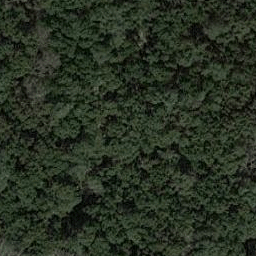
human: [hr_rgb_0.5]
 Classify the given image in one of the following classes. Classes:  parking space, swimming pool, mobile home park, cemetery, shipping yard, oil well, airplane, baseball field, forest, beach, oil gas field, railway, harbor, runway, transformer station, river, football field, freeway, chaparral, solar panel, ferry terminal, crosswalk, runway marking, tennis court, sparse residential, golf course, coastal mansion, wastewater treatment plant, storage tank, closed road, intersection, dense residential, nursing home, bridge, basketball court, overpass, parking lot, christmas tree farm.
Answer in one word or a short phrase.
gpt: forest